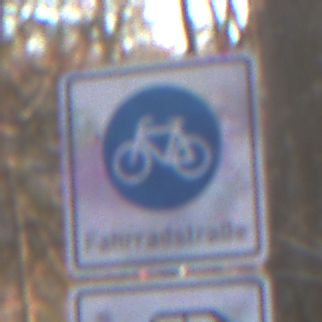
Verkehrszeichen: BeginnFahrradstrasse
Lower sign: MehrspurigeFahrzeugeFrei1
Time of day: SunriseSunset
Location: Outdoor (Nature)
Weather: Clear
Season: Autumn
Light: Natural